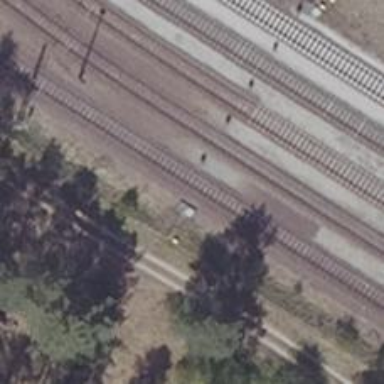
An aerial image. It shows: Railway signal.